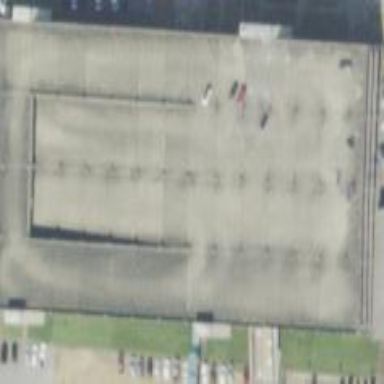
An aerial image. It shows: Multi-storey parking building.